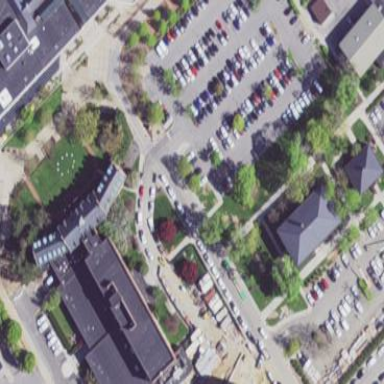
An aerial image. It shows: University building.